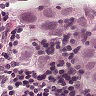
Metastatic tissue present: yes